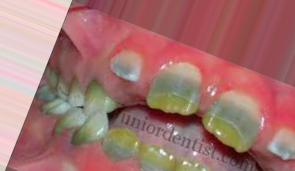
Condition: Tooth Discoloration